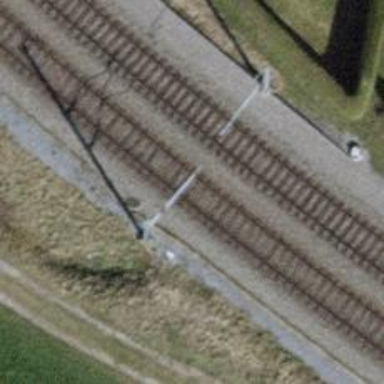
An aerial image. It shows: Single-track electrified railway with contact line.